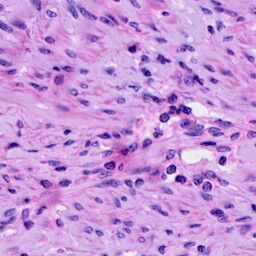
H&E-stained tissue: Cervix